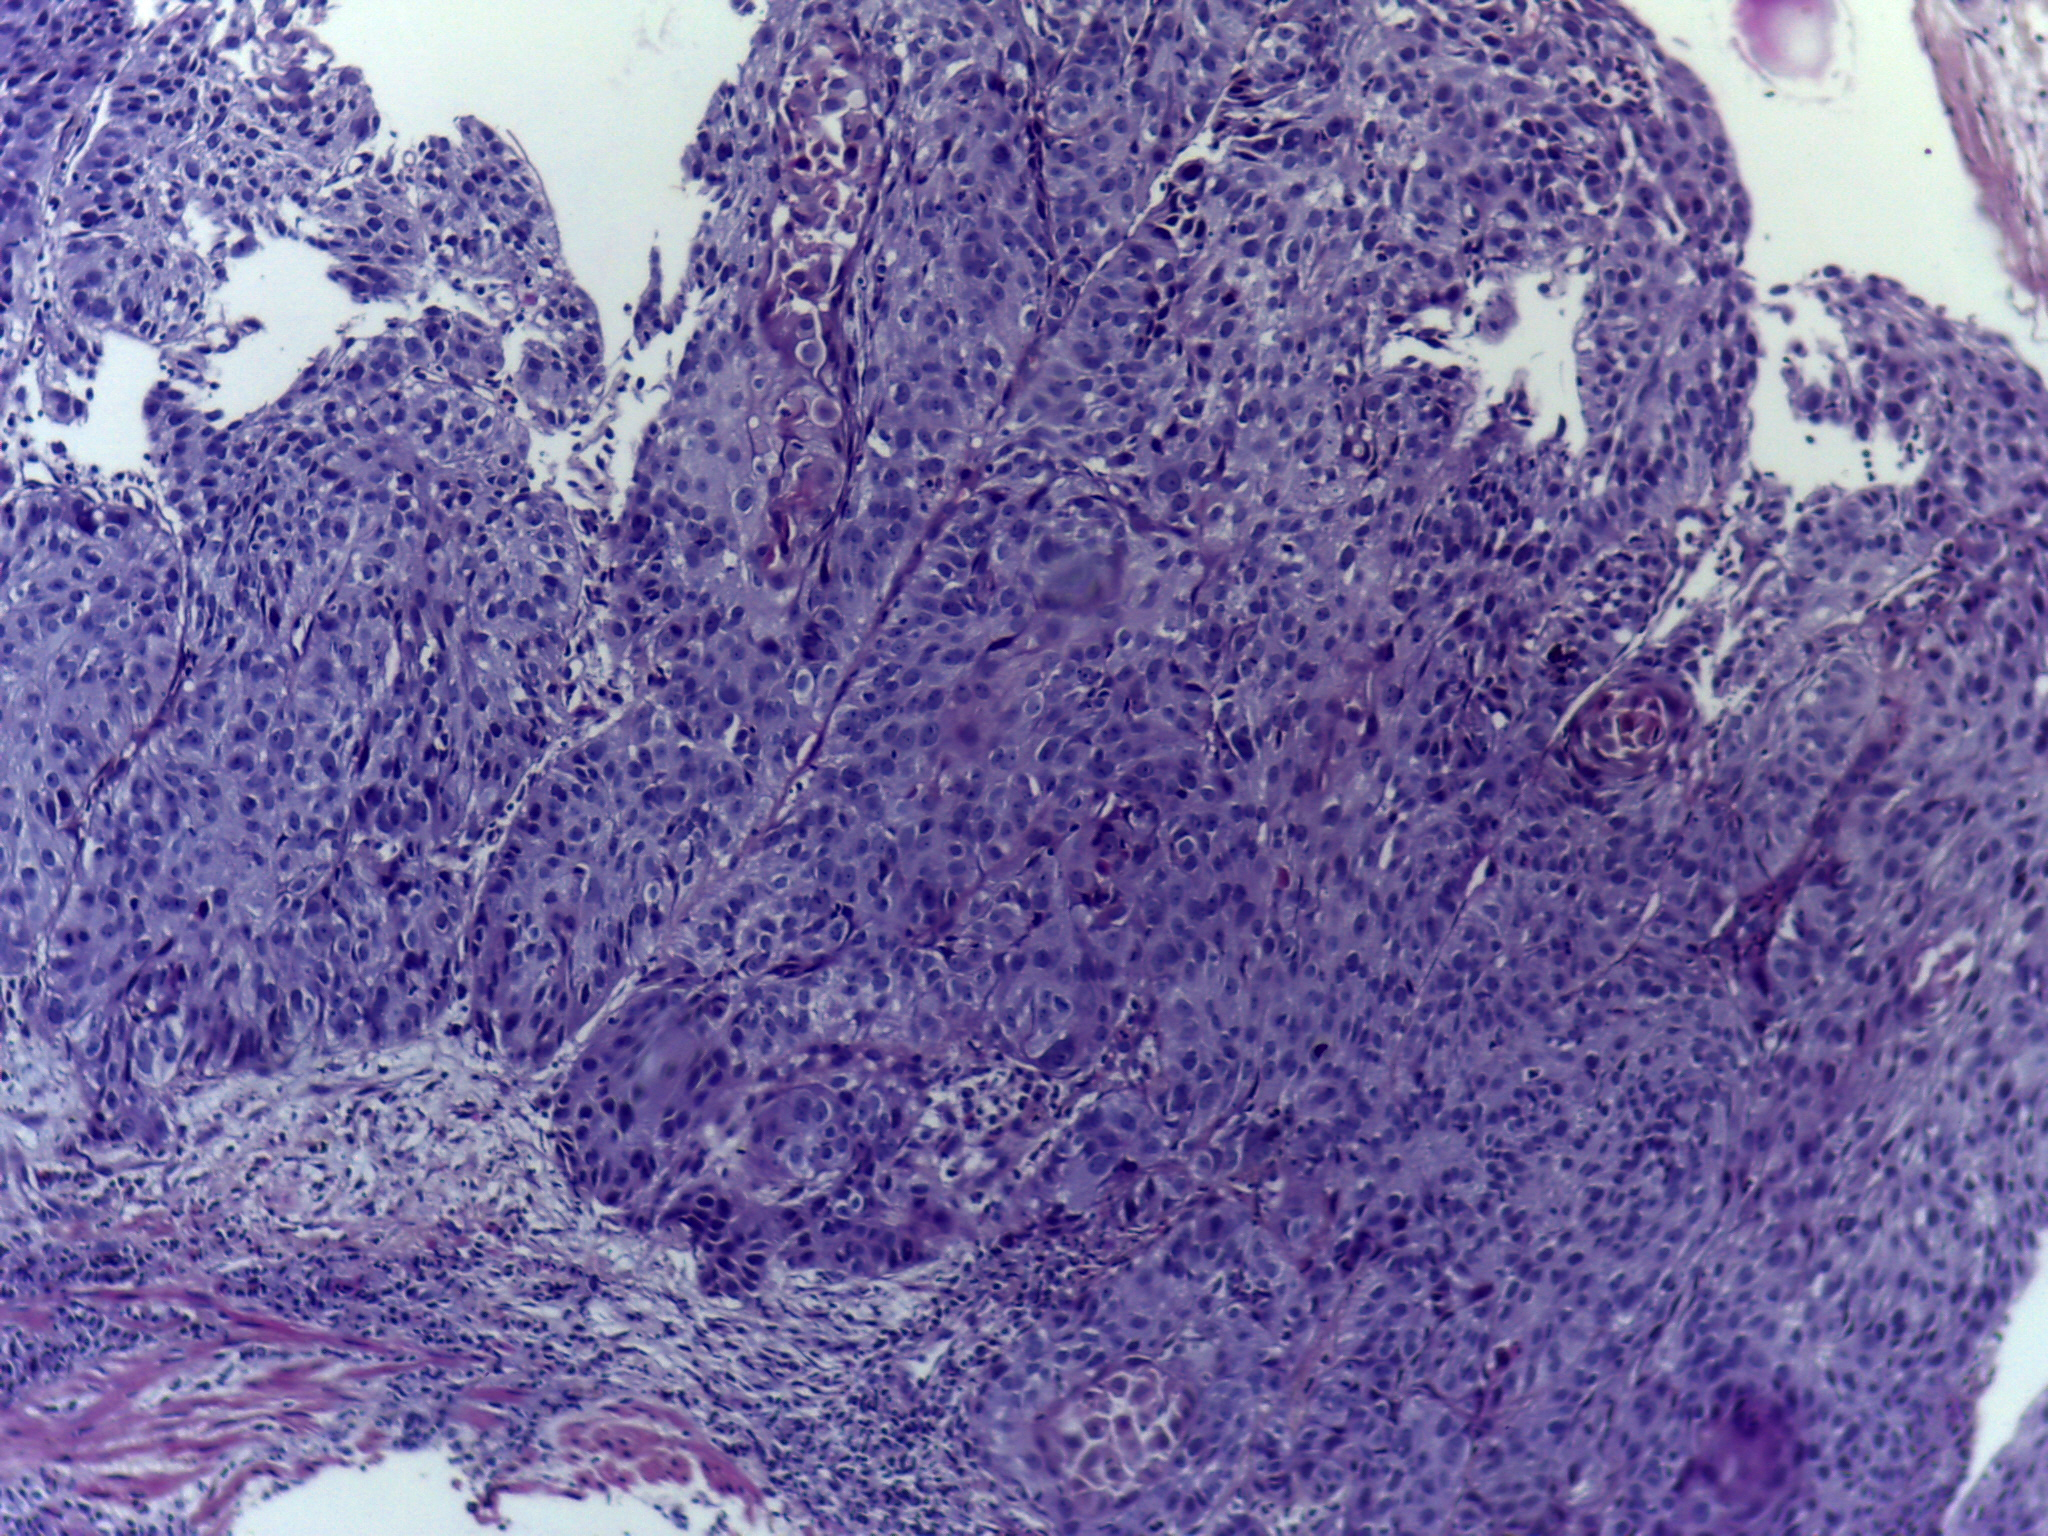
Diagnosis: OSCC